Question: I'm trying to establish a basic connection to a Postgresql Database via C++. For that i'm using Visual Studio 2019.
I'm following the instructions that can be found in <URL>
The paths to the additional libpqxx and PostgreSQL includes, libraries and dependencies have all been added: <URL>.
I'm trying to connect to a Database "test" at port 5433.
'''
#include <string>
#include <iostream>
#include <pqxx/pqxx>
using namespace std;
using namespace pqxx;
int main(int argc, char* argv[]) {
try {
connection C("dbname = test user = postgres password = 1234 hostaddr = localhost port = 5433");
if (C.is_open()) {
cout << "Opened database successfully: " << C.dbname() << endl;
}
else {
cout << "Can't open database" << endl;
return 1;
}
//C.disconnect();
}
catch (const std::exception & e) {
cerr << e.what() << std::endl;
return 1;
}
}
'''
Building in Debug mode (x64) works without problem:
'''
Rebuild started...
1>------ Rebuild All started: Project: TEST_IT002, Configuration:
Debug x64 ------
1>TEST_IT002.cpp
1>C:\Users\yassi\source\repos\TEST_IT002\TEST_IT002\TEST_IT002.cpp(8,26):
warning C4100: 'argv': unreferenced formal parameter
1>C:\Users\yassi\source\repos\TEST_IT002\TEST_IT002\TEST_IT002.cpp(8,14):
warning C4100: 'argc': unreferenced formal parameter
1>TEST_IT002.vcxproj ->
C:\Users\yassi\source\repos\TEST_IT002\x64\Debug\TEST_IT002.exe
1>Done building project "TEST_IT002.vcxproj".
========== Rebuild All: 1 succeeded, 0 failed, 0 skipped ==========
'''
But as soon as i try to run the Programm (also in Debug Mode x64), i get the following Error:
'''
'TEST_IT002.exe' (Win32): Loaded
'C:\Users\yr\source\repos\TEST_IT002\x64\Debug
'TEST_IT002.exe'. Symbols loaded.
'TEST_IT002.exe' (Win32): Loaded 'C:\Windows\System32\ntdll.dll'.
'TEST_IT002.exe' (Win32): Loaded 'C:\Windows\System32\kernel32.dll'.
'TEST_IT002.exe' (Win32): Loaded 'C:\Windows\System32\KernelBase.dll'.
'TEST_IT002.exe' (Win32): Loaded 'C:\Windows\System32\ws2_32.dll'.
'TEST_IT002.exe' (Win32): Loaded 'C:\Windows\System32\rpcrt4.dll'.
'TEST_IT002.exe' (Win32): Loaded 'C:\Windows\System32\msvcp140d.dll'.
'TEST_IT002.exe' (Win32): Loaded
'C:\Windows\System32\vcruntime140d.dll'.
'TEST_IT002.exe' (Win32): Loaded
'C:\Windows\System32\vcruntime140_1d.dll'.
'TEST_IT002.exe' (Win32): Loaded 'C:\Windows\System32\ucrtbased.dll'.
The thread 0x4e24 has exited with code -<PHONE> (0xc0210000).
The thread 0x2624 has exited with code -<PHONE> (0xc0210000).
The program '[8808] TEST_IT002.exe' has exited with code -<PHONE>
(0xc0210000).
'''
I have tried to connect to the default database and I have tried different Versions of Libpqxx, Unfortunately i still get the same error message:

Any suggestion to help solve this issue is highly appreciated. Thank you!
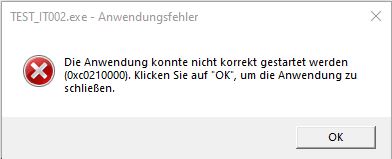
Answer: For those running into similar issue, following the latest instructions in the libpqxx <URL> page would solve the issue.